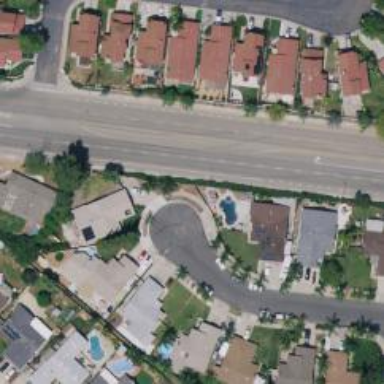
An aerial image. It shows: Secondary road with separate asphalt sidewalks.